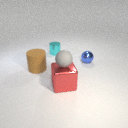
large red metal cube below small gray rubber sphere